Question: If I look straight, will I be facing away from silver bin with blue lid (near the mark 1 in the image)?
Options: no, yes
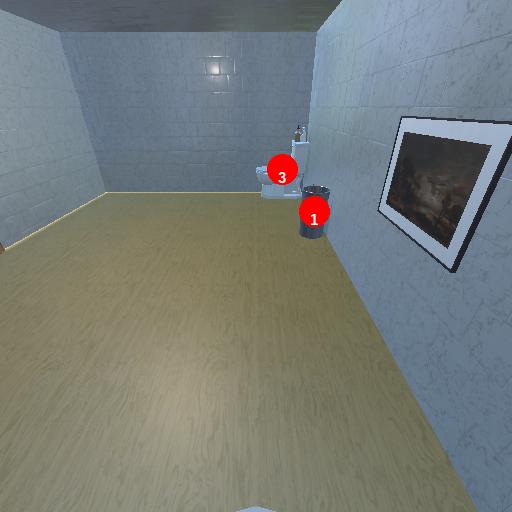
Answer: no